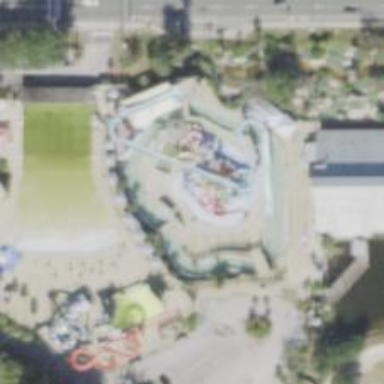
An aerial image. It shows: Water slide attraction.